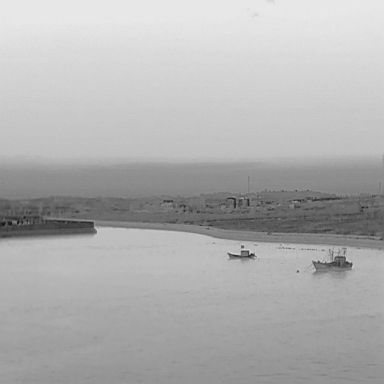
There are two bulk_carriers in the infrared image.